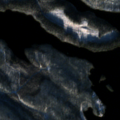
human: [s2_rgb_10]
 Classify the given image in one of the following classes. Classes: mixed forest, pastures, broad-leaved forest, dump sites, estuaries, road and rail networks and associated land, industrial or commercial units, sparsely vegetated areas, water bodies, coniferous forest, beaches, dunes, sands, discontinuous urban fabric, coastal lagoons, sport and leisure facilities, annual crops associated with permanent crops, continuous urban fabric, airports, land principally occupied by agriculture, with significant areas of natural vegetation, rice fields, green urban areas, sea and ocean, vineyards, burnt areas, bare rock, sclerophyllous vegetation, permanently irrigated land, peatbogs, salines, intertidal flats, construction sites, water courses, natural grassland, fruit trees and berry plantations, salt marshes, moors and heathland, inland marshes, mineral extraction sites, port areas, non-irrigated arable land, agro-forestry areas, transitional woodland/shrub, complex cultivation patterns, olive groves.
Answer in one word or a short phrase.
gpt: coniferous forest, mixed forest, water bodies